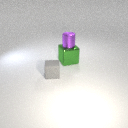
large green metal cube below small purple metal cylinder